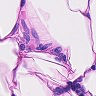
Metastatic tissue present: no